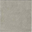
Piece: xx